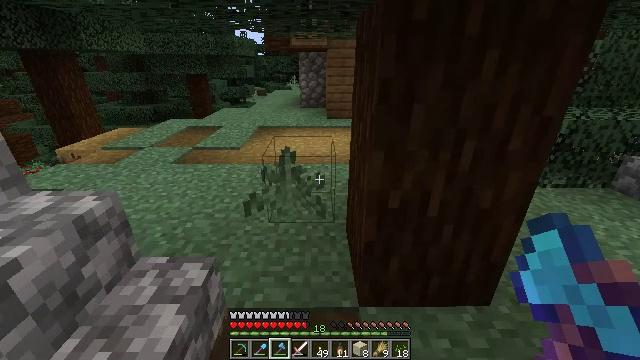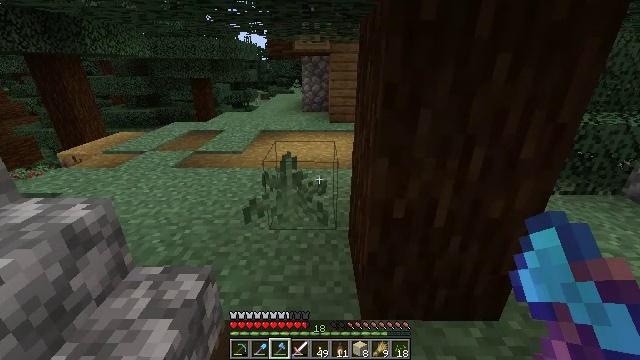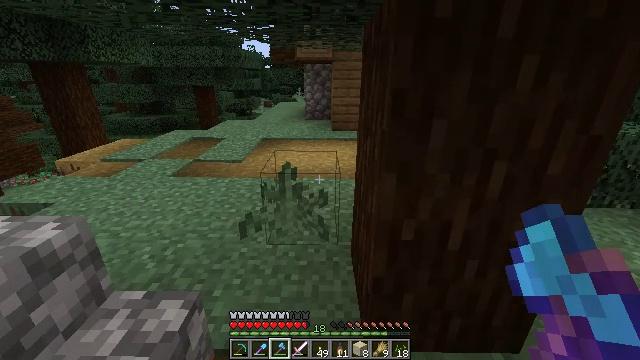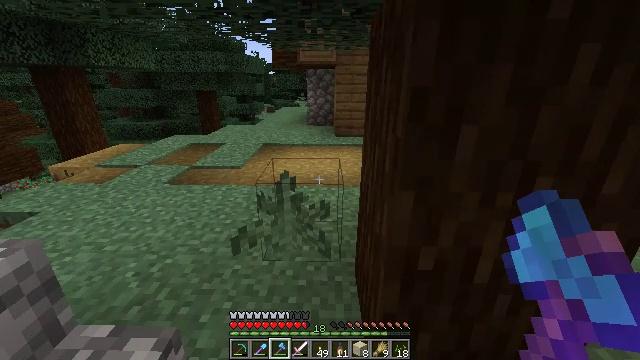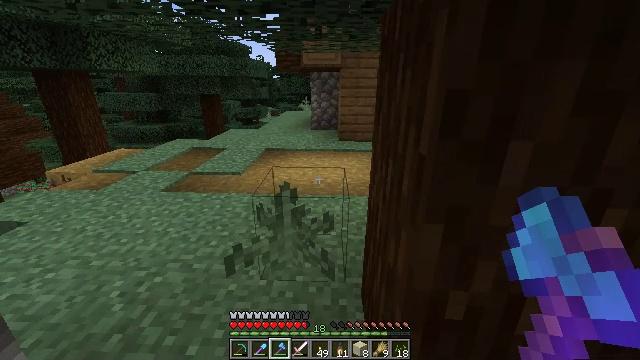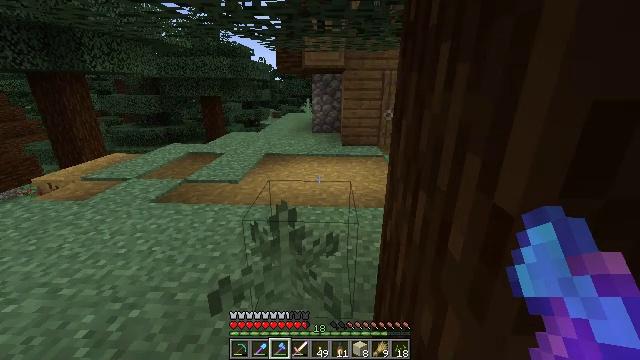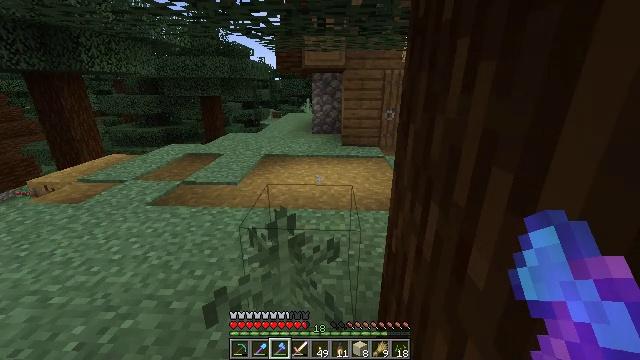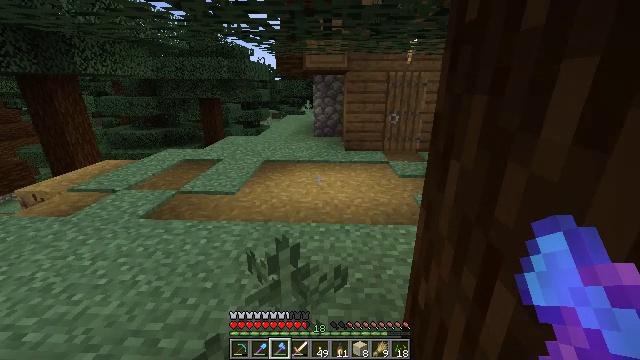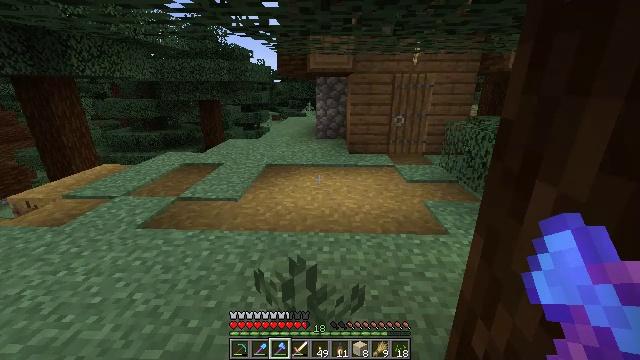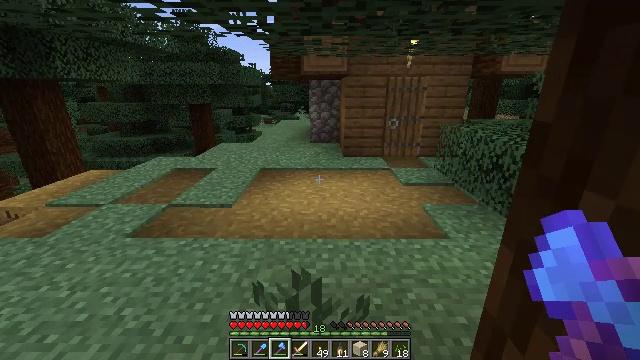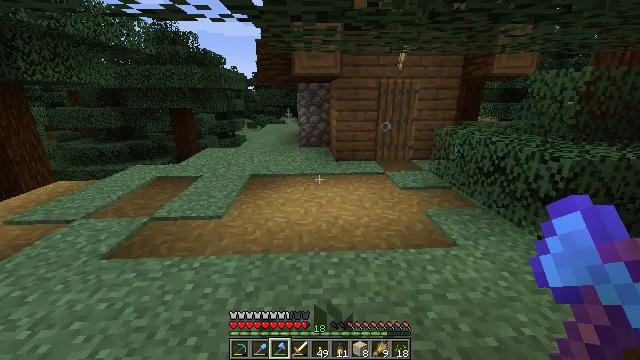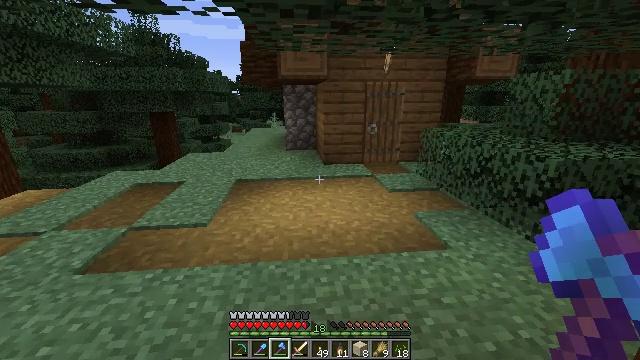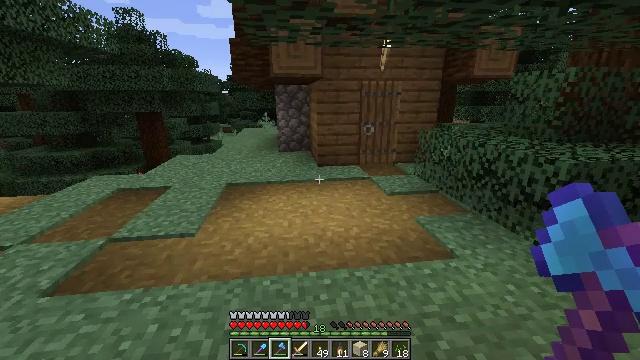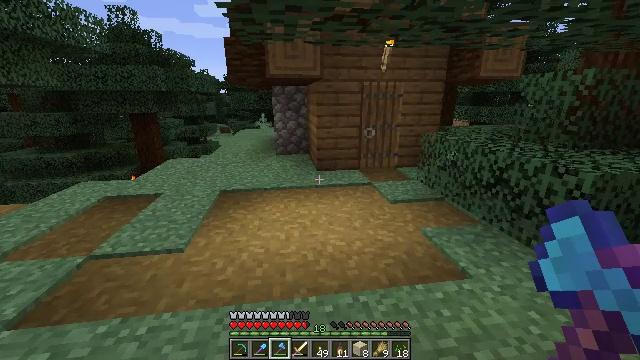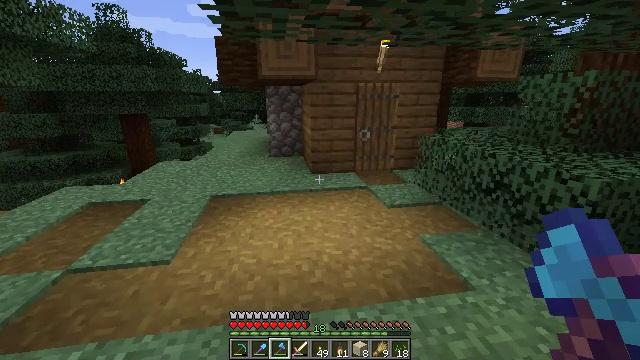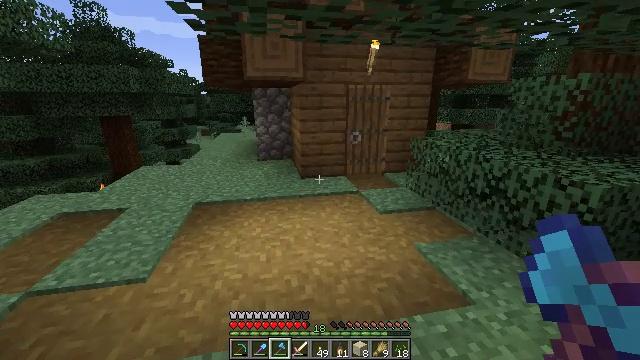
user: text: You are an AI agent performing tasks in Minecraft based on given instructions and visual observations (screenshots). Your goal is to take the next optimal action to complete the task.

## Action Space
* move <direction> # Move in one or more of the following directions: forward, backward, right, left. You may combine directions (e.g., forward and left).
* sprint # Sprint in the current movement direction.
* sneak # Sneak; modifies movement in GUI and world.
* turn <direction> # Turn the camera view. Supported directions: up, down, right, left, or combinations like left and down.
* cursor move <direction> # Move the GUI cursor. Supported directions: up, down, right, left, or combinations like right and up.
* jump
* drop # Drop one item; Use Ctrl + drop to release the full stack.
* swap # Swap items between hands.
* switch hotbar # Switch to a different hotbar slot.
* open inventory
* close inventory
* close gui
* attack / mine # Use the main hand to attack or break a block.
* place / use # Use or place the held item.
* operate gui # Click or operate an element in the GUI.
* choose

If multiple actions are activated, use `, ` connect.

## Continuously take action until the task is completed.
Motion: motion action
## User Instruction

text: Gather sweet berries from the bush.
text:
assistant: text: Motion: move forward
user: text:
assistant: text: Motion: move forward, turn up
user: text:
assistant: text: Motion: move forward
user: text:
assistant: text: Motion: move forward
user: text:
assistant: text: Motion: move forward
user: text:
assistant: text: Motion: move forward
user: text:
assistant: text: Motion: move forward and move left
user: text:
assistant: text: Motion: move forward and move left
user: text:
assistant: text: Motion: move forward and move left, turn right
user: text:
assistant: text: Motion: move forward, turn right
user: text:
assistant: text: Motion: move forward, turn right
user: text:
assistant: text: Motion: move forward, turn right
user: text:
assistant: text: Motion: move forward
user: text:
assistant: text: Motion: move forward, turn right
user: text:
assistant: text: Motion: move forward, turn right
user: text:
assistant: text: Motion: move forward, turn right
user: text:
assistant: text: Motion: move forward, turn right
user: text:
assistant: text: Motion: move forward, turn right
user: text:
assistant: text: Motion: move forward
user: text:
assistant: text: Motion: move forward
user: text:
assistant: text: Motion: move forward, turn up
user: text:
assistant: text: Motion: move forward, turn up
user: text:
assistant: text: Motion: move forward
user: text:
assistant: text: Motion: move forward
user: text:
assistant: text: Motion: move forward
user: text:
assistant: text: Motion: move forward
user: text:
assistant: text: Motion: move forward, use / place
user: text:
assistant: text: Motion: move forward, use / place
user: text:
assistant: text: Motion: move forward, use / place
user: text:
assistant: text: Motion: move forward